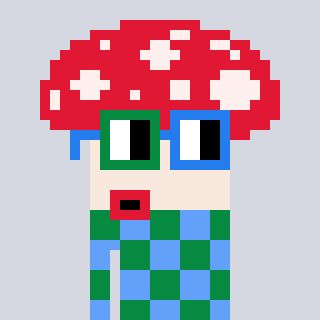
a pixel art character with square green and blue glasses, a mushroom-shaped head and a blue-colored body on a cool background